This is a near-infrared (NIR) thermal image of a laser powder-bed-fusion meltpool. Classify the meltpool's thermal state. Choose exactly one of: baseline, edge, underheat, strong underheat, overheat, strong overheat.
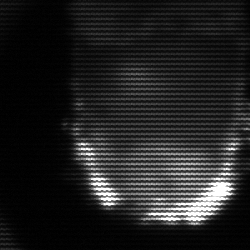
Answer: baseline